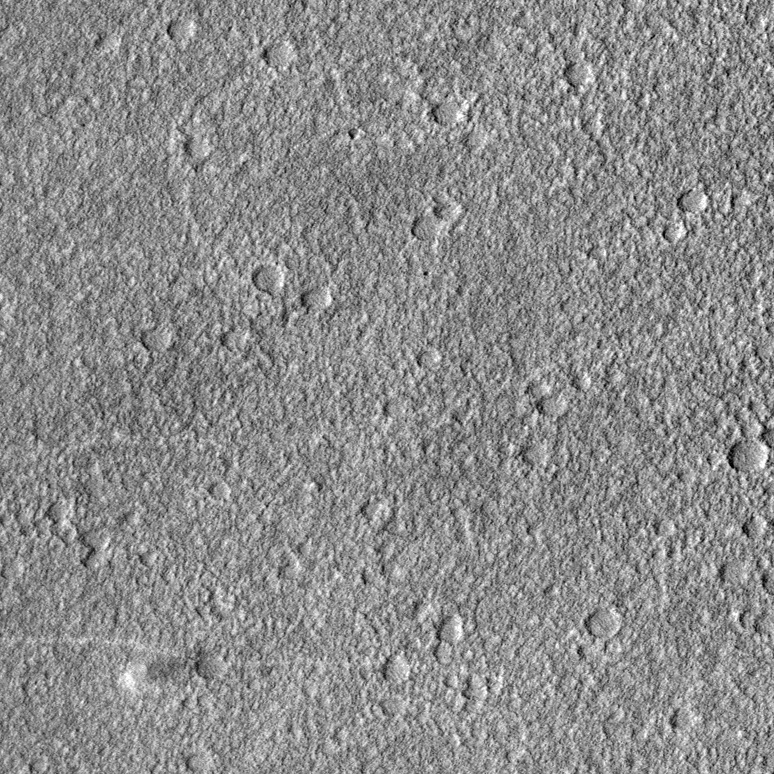
Label: dustdevil